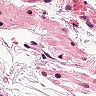
Metastatic tissue present: no